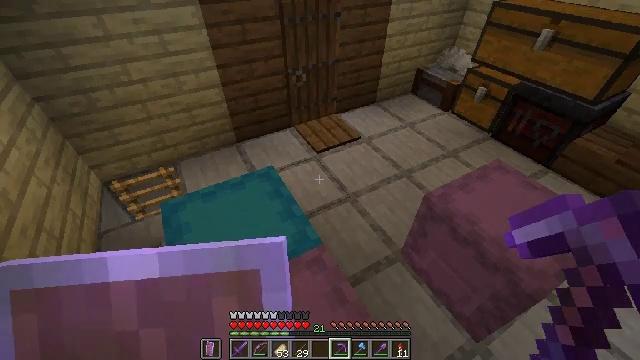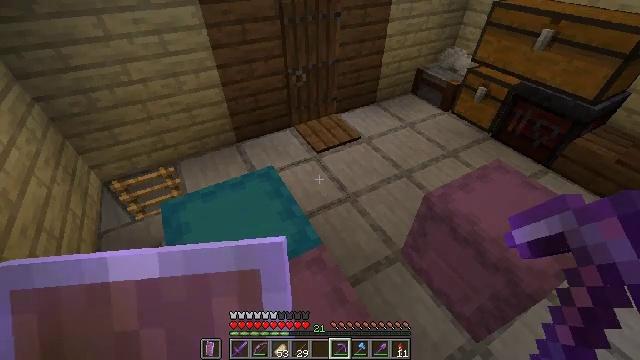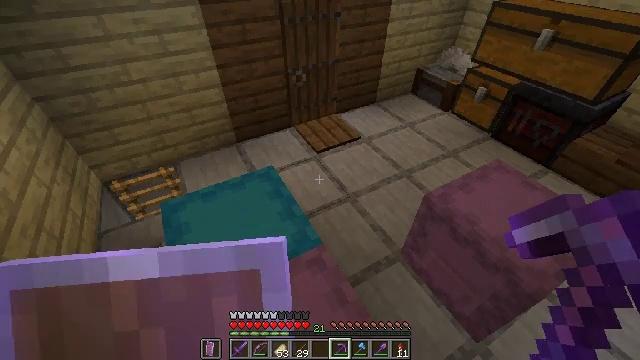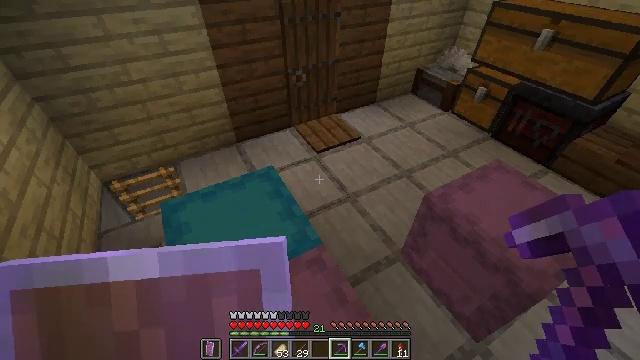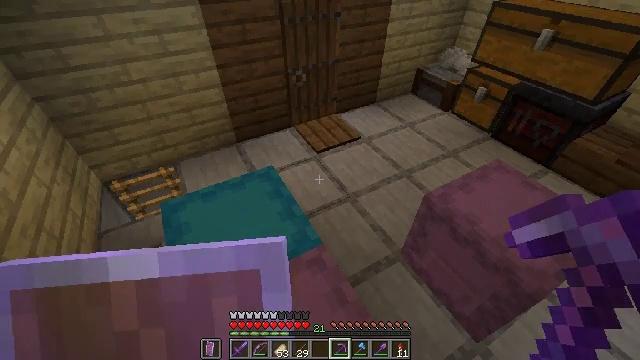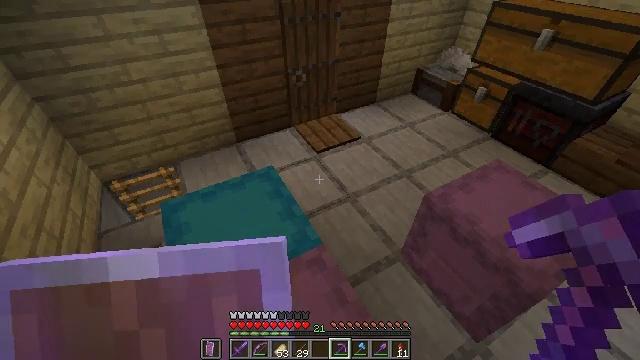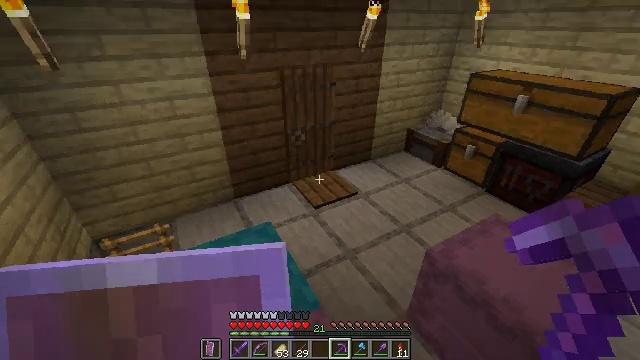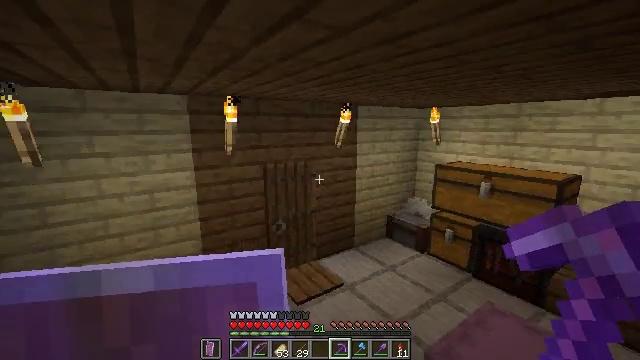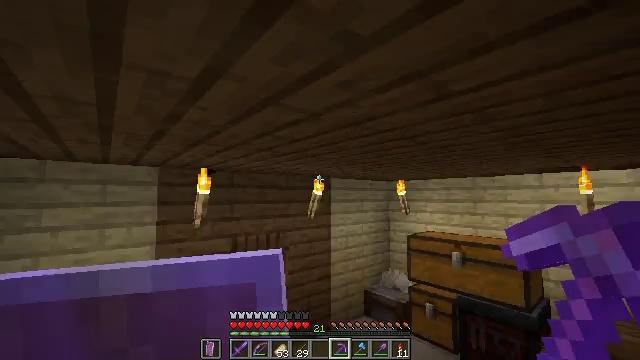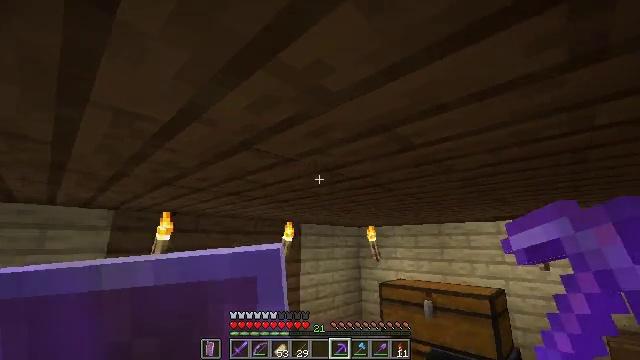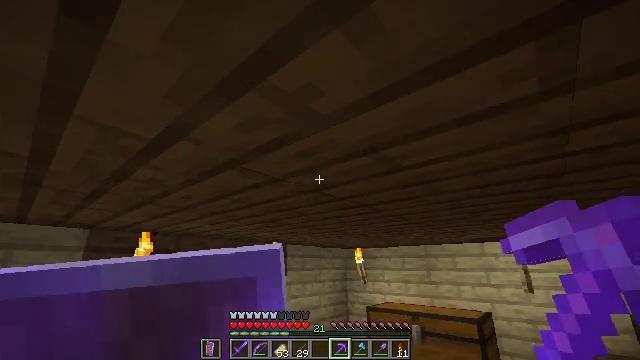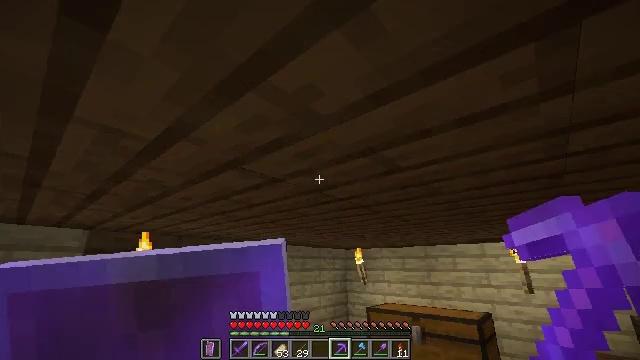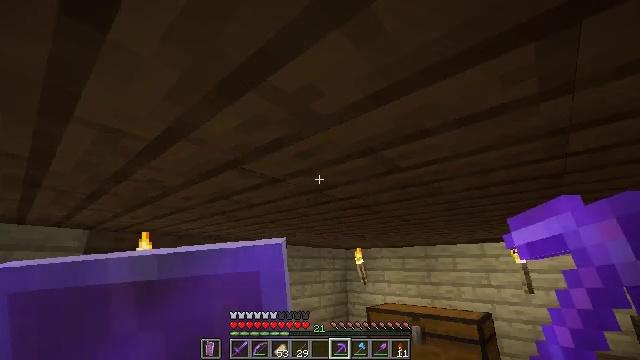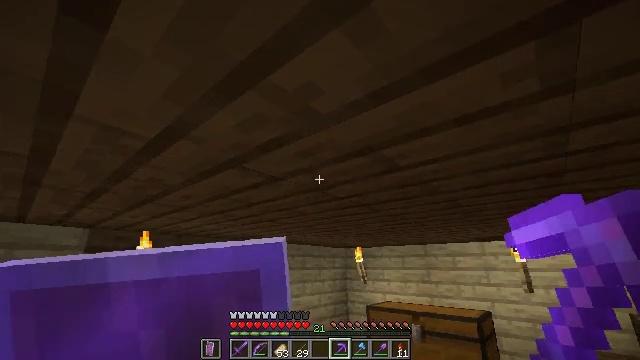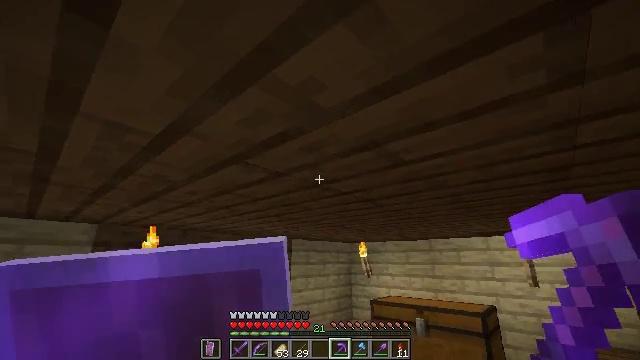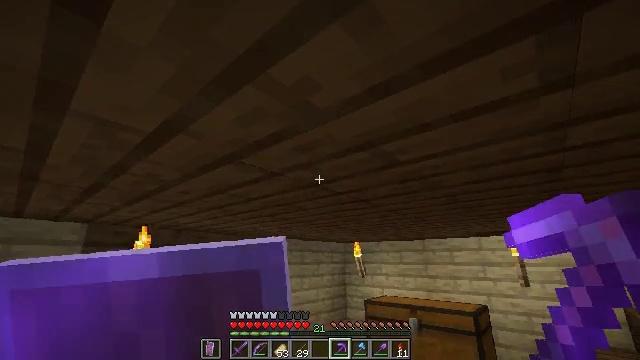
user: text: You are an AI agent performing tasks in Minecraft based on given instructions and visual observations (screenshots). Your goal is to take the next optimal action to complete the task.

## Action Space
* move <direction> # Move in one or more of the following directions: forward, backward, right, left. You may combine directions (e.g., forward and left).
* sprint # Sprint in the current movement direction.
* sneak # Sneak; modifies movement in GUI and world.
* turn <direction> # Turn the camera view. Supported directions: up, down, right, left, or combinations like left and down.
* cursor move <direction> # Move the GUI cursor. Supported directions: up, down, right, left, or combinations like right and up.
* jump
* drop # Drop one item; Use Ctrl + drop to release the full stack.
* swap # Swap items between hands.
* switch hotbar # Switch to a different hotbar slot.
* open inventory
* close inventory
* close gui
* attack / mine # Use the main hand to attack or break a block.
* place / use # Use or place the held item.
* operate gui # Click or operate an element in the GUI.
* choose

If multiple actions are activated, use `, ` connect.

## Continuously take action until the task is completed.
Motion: motion action
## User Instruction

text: Craft nether brick.
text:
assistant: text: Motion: no_op
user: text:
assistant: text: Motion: no_op
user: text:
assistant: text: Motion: no_op
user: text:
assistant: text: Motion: no_op
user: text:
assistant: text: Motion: no_op
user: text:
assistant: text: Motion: turn up
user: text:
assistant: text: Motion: turn right and up
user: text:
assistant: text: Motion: turn right and up
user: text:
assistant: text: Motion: turn right and up
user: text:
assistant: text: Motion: turn right and up
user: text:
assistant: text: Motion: no_op
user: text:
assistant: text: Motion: no_op
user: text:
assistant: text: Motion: no_op
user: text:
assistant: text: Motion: turn down
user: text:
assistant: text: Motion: turn right
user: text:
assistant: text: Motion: turn right and down
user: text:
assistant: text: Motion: turn right and down
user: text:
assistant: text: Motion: turn right and down
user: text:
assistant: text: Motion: turn down
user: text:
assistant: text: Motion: no_op
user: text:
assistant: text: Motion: move forward
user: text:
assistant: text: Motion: move forward
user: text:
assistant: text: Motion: move forward, turn left
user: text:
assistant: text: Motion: move forward, turn left and up
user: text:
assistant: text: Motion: move forward, turn left and up
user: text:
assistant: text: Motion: move forward
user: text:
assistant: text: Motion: move forward
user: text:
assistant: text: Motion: move forward
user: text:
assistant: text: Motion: move forward and move right
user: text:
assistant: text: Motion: move forward and move right